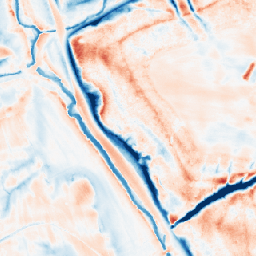
Category: edge_preserving
Decomposition family: guided
Decomposition parameters: radius: 8
eps: 1
Upsampling method: nearest
Upsampling parameters: scale: 8
Upsampling scale: 8